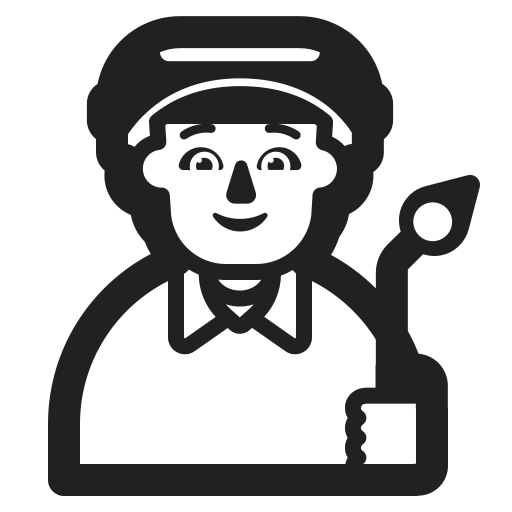
factory worker high contrast default